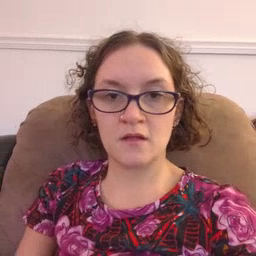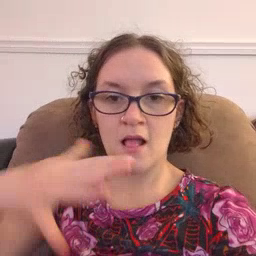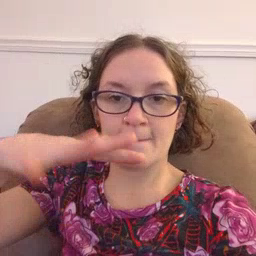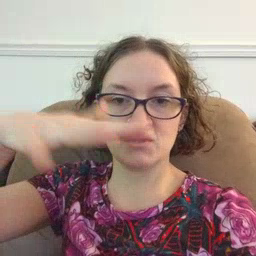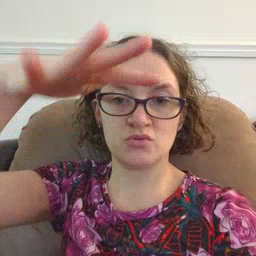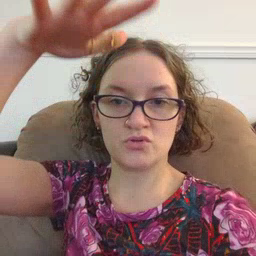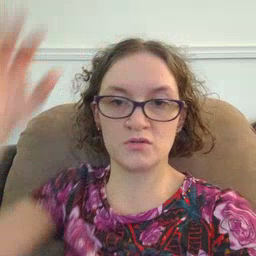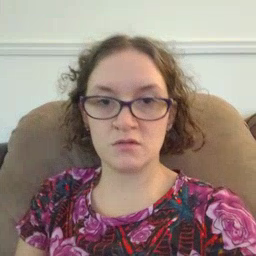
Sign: helicopter